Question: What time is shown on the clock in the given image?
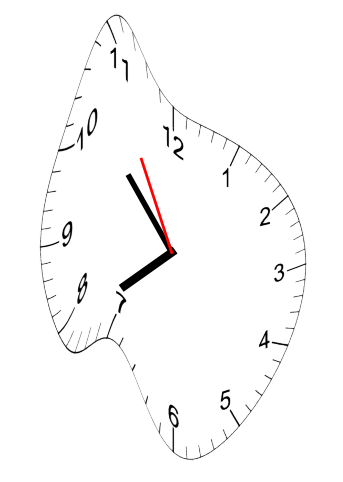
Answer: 07:52:55